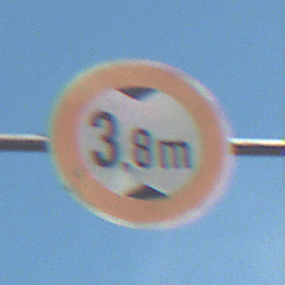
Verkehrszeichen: TatsaechlicheHoehe
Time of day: Midday
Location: Outdoor (Urban)
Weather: Clear
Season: NotSpecified
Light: Natural